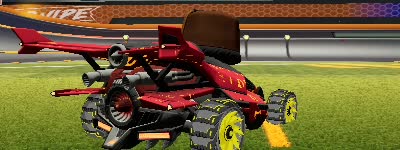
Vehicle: aftershock